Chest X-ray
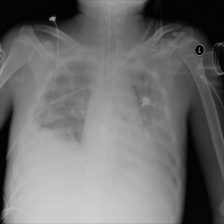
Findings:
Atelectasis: negative
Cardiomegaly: negative
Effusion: negative
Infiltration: negative
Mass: negative
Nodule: negative
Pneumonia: negative
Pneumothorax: negative
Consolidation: negative
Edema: negative
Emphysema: negative
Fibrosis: negative
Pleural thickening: negative
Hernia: negative